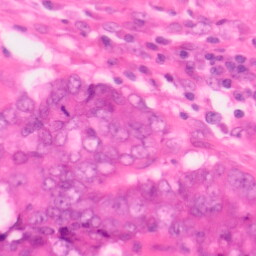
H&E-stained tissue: Colon